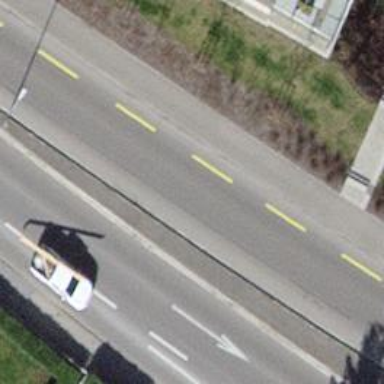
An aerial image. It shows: Primary highway with separate soft lane for cyclists. The asphalt surface is accompanied by sidewalk.